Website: apple
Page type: billing-address
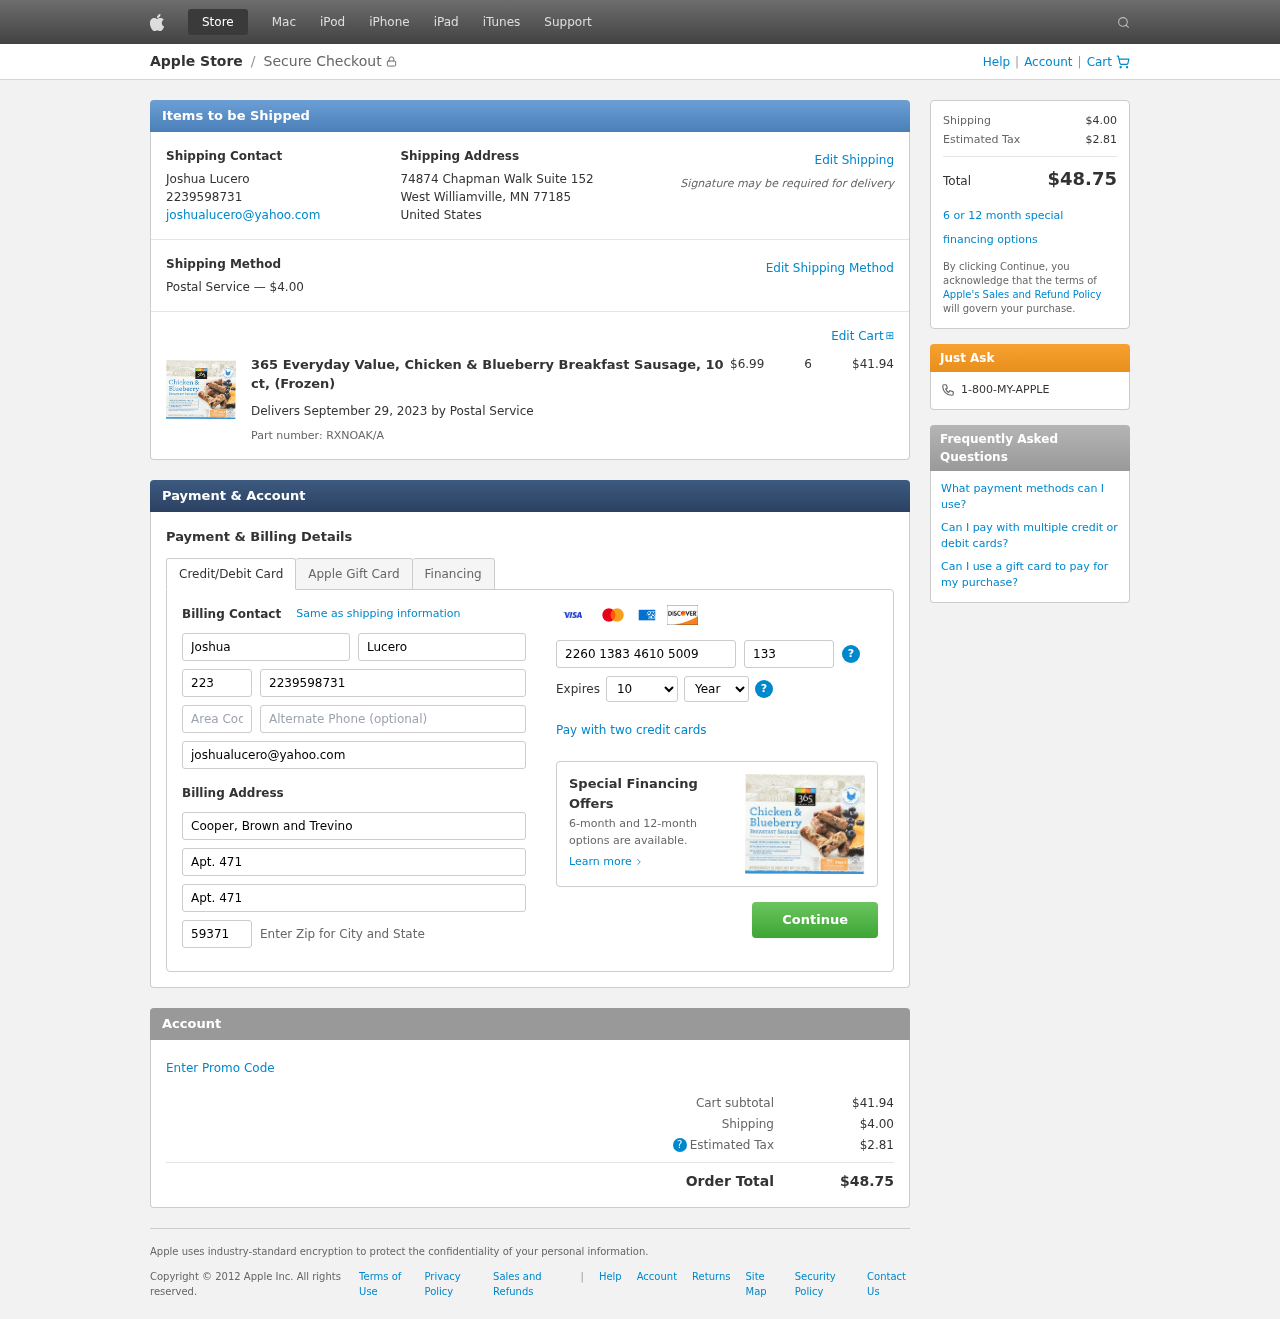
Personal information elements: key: PII_CARD_CVV
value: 133
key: PII_CARD_EXPIRY_MONTH
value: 10
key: PII_CARD_EXPIRY_YEAR
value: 29
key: PII_CARD_NUMBER
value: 2260 1383 4610 5009
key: PII_CITY_STATE_ZIP
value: West Williamville, MN 77185
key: PII_COMPANY
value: Cooper, Brown and Trevino
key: PII_COUNTRY
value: United States
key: PII_EMAIL
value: joshualucero@yahoo.com
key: PII_FIRSTNAME
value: Joshua
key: PII_FULLNAME
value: Joshua Lucero
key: PII_LASTNAME
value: Lucero
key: PII_PHONE
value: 2239598731
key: PII_PHONE_AREA
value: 223
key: PII_POSTCODE2
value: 59371
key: PII_STREET
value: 74874 Chapman Walk Suite 152
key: PII_STREET2
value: Apt. 471
Product elements: key: PRODUCT1_NAME
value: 365 Everyday Value, Chicken & Blueberry Breakfast Sausage, 10 ct, (Frozen)
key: PRODUCT1_PRICE
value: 6.99
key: PRODUCT1_QUANTITY
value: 6
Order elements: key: ORDER_SHIPPING_COST
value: $4.00
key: ORDER_SUBTOTAL
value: $41.94
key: ORDER_DELIVERY_DATE
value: September 29, 2023
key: ORDER_PART_NUMBER
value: RXNOAK/A
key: ORDER_TAX
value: $2.81
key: ORDER_TOTAL
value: $48.75